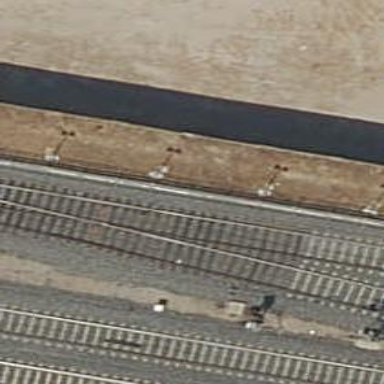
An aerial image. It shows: Rail yard with electrified contact lines for the trains.